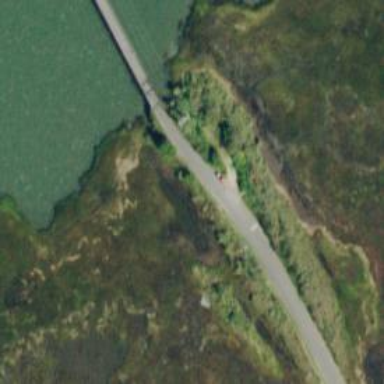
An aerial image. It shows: Unclassified road with bridge.